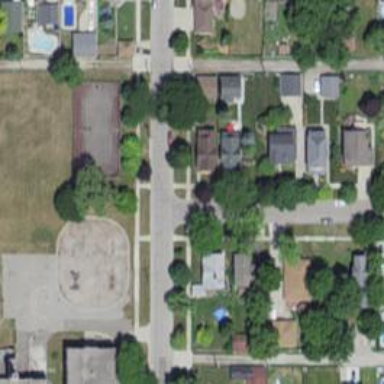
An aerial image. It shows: Neighborhood.